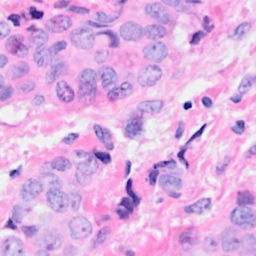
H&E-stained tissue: Breast